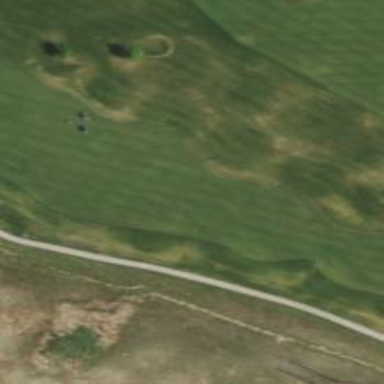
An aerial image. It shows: Golf fairway surrounded by grass.